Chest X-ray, AP view. Patient: 40 years old, sex M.
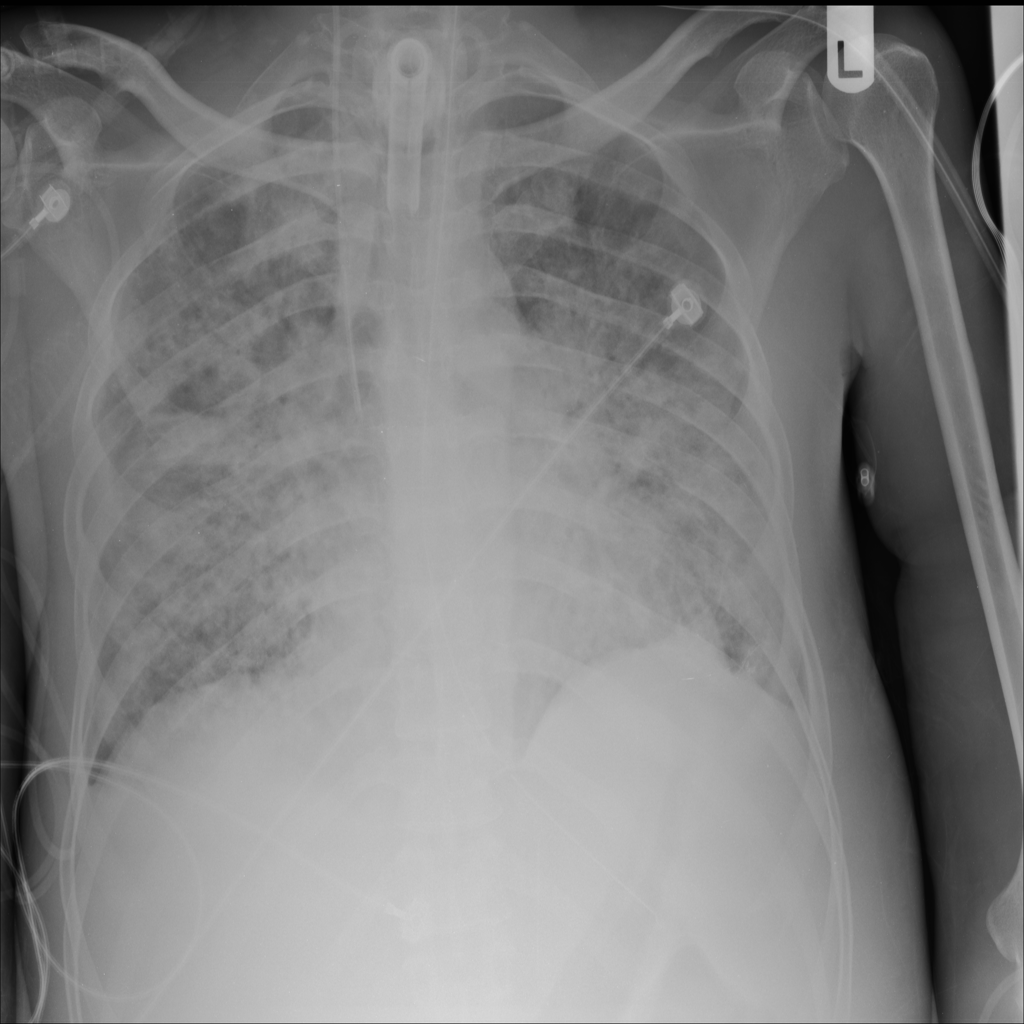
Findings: No Finding